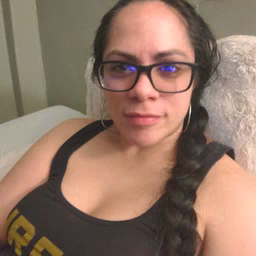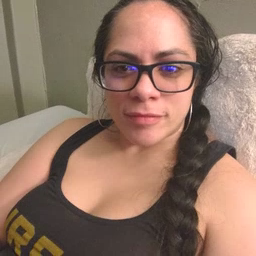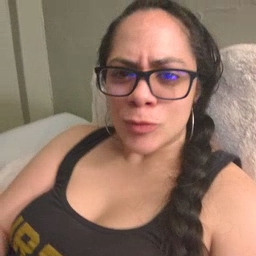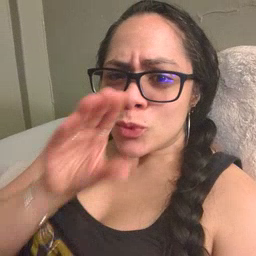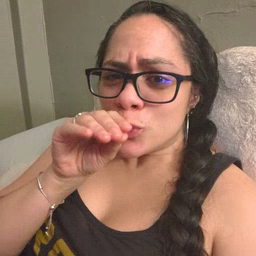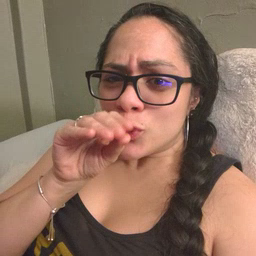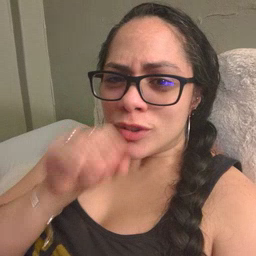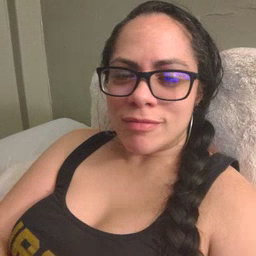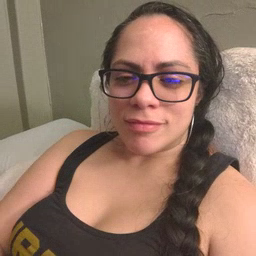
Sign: goose